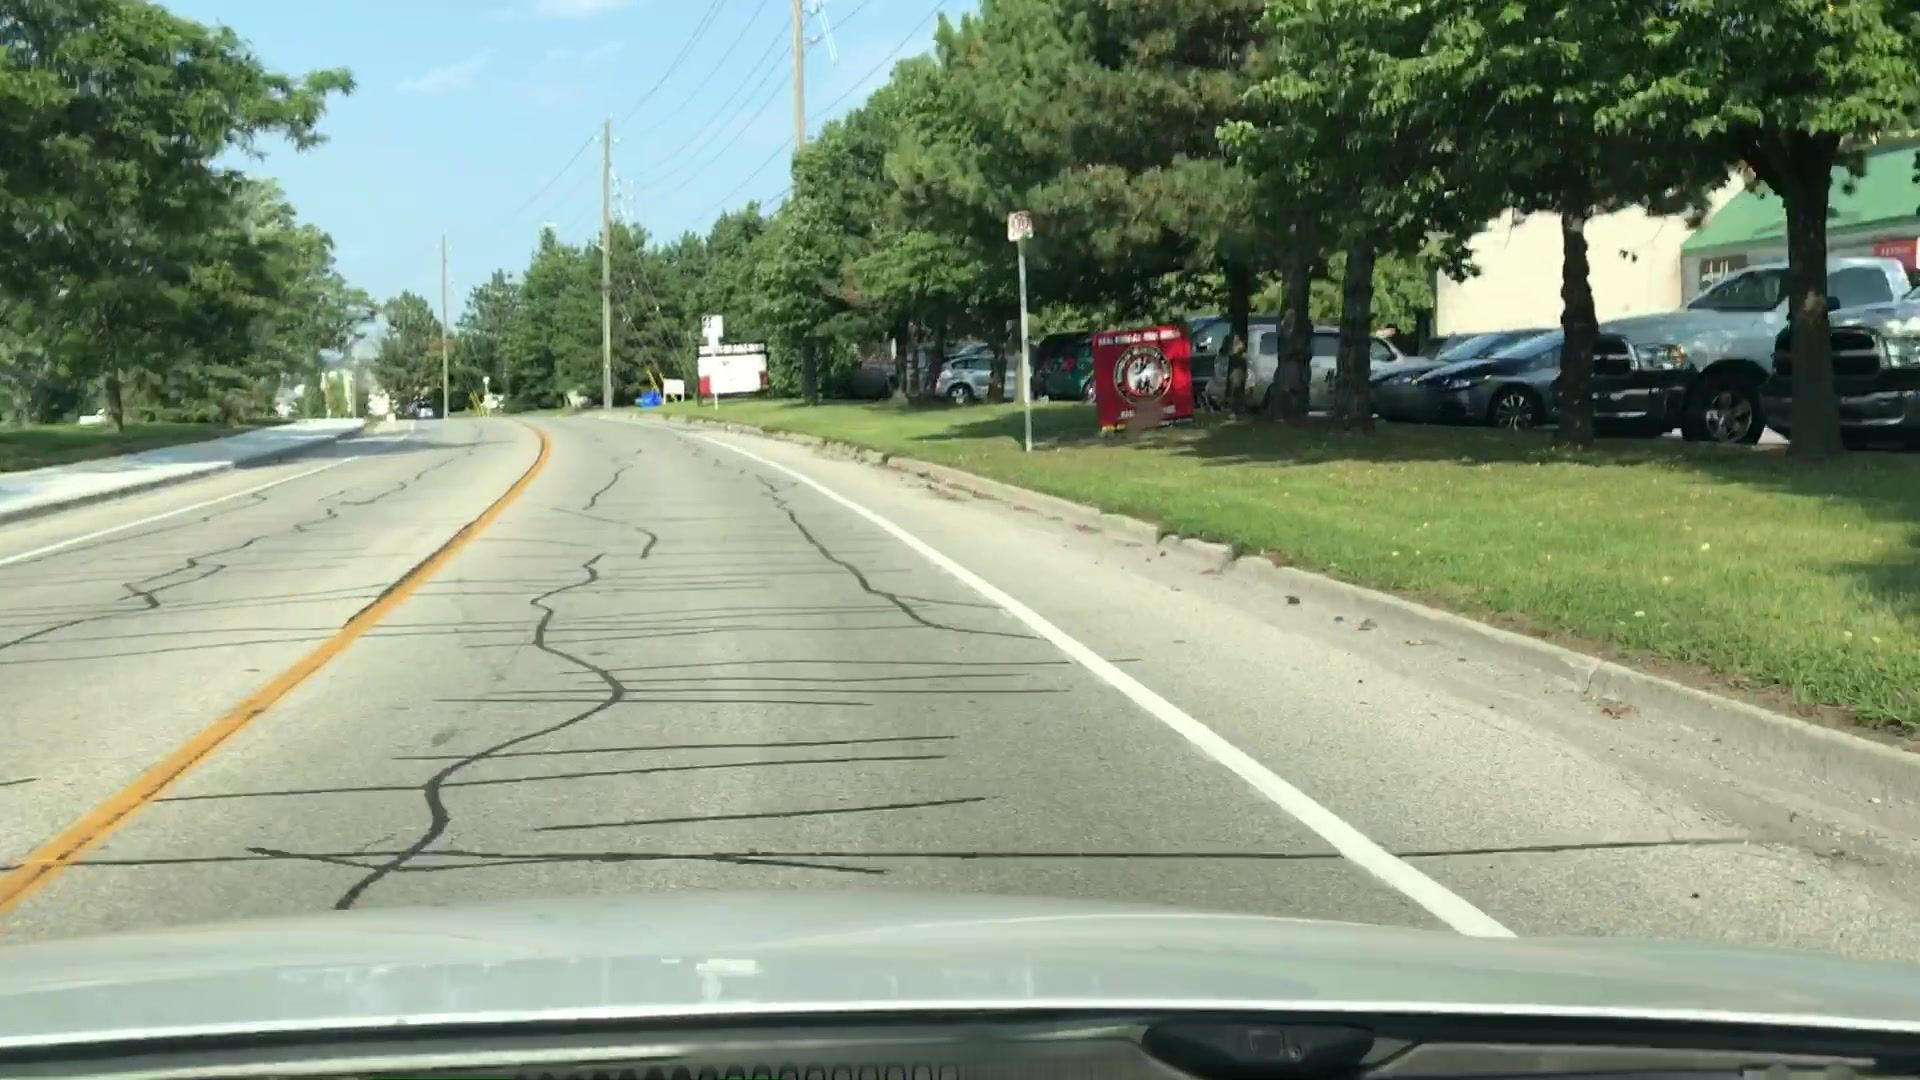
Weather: clear
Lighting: day
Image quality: good
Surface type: driving surface
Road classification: footway
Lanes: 2
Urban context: urban centre
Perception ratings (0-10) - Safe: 5.38, Lively: 4.16, Beautiful: 1.56, Boring: 1.84, Depressing: 5.59, Wealthy: 2.71